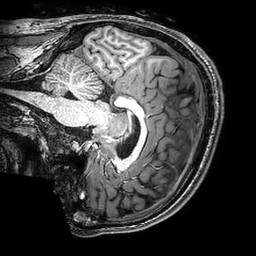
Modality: T1w
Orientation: sagittal
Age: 25
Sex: male
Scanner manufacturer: philips
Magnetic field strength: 3 T
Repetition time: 0.00832 s
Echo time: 0.00384 s